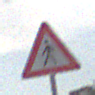
Verkehrszeichen: FussgaengerRechts
Umgebung: Outdoor, Nature
Tageszeit: Midday
Wetter: PartlyCloudy
Licht: Natural
Jahreszeit: NotSpecified
Kontrast: LowContrast